Question: I have Add Attachment link which if clicked will create a file input and delete link. For example I have add 3 file inputs and if user click delete link for file input 2, it will delete file input 2 not the last file input, so it will delete only correspondingly file input.
How to code jquery for this case? also how to arrange the file input so it will add vertically?
I'm using Jasny Bootstrap for '<input type="file"/>'

View:
'''
<div class="form-group">
<label class="control-label col-md-2">Attachment</label>
<div class="col-md-10">
<div id="attachments">
</div>
</div>
</div>
<div class="form-group">
<div class="col-md-2"></div>
<div class="col-md-10"><a href="#" id="addAttachment">Add More</a></div>
</div>
'''
Script:
'''
$(document).ready(function () {
$("#addAttachment").click(function () {
$("#attachments").append("<div class='fileinput fileinput-new' data-provides='fileinput'><span class='btn btn-default btn-file'><span class='fileinput-new'>Select file</span><span class='fileinput-exists'>Change</span><input type='file' name='myFile'></span><span class='fileinput-filename'></span><a href='#' class='close fileinput-exists' data-dismiss='fileinput' style='float: none'>&times;</a></div>")
});
});
'''
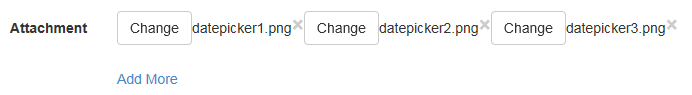
Answer: You should always share a demo of your code with <URL> when posting a StackOverflow question.
I don't know how you create elements and how you initialize them. But here's a couple of examples.
## Method 1: using a closure to remember which element each button belongs
You create a new element during the click event on the addmore button. At this moment, you've got a single element being created and you can bind it's remove button to the element itself:
'''
$('.addmore').click( function(event) {
event.preventDefault();
var randomString = (Math.random() + 1).toString(36).substring(7);
var $newElement = $("<div class='element'>" +
" <span class='element-content'>" +
" Element content " + randomString +
" </span>" +
" <a href='#!' class='element-delete'>Delete</a>" +
"</div>");
$newElement.appendTo($('body'));
var $removeButton = $newElement.find('.element-delete');
$removeButton.click( function(event) {
event.preventDefault();
$newElement.remove();
});
});
'''
Demo: <URL>
## Method 2: traversing the DOM to find which element the clicked button belongs to
You create elements in one place of your code and react to their deletion in another place in the code.
When an remove button is clicked, you don't know, which element it corresponds to. Well, we have to figure it out!
'''
$('.element-delete').click( function(event) {
event.preventDefault();
var $clickedButton = $(event.target);
var $element = $clickedButton.closest('.element');
$element.remove();
});
'''
Demo: <URL>
This example looks simpler, but that's because it does not include the code that applies the example to dynamically created elements. You'll have to figure it out yourself (or update your question with more details and a <URL>.